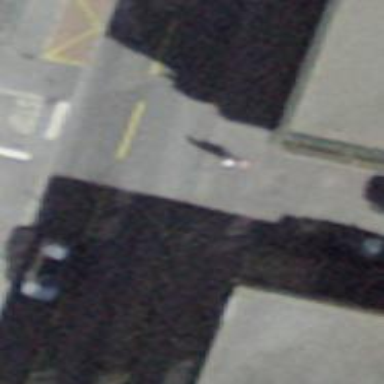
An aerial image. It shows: Bus stop with platform for public transport.